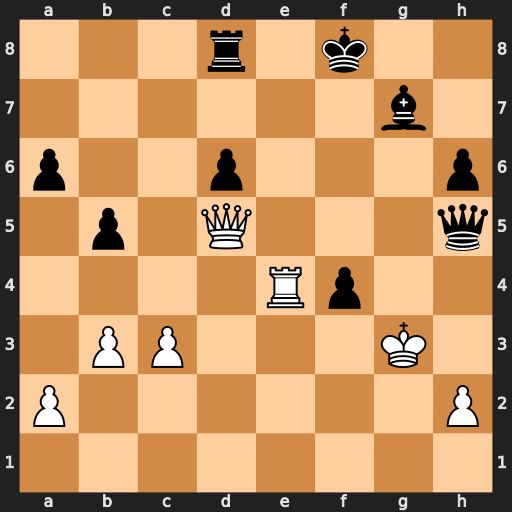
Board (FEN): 3r1k2/6b1/p2p3p/1p1Q3q/4Rp2/1PP3K1/P6P/8
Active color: w
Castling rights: -
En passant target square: -
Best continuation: Rxf4+ Ke7 Qxh5